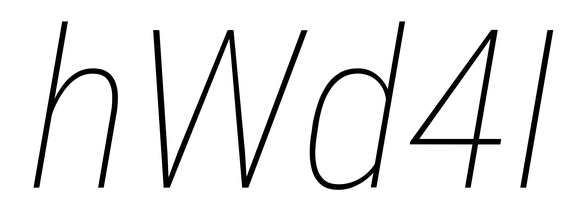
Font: Roboto-Italic_Condensed_Thin_Italic